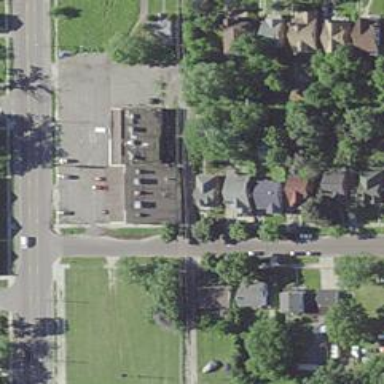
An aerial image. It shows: Alley classified as service road.